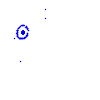
Particle: kaon